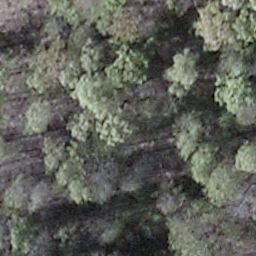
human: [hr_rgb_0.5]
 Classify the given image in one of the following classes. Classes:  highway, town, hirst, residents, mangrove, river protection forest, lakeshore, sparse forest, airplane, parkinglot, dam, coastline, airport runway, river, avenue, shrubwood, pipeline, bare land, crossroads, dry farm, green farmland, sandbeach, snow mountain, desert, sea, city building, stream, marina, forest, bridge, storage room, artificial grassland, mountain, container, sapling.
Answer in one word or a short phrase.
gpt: shrubwood